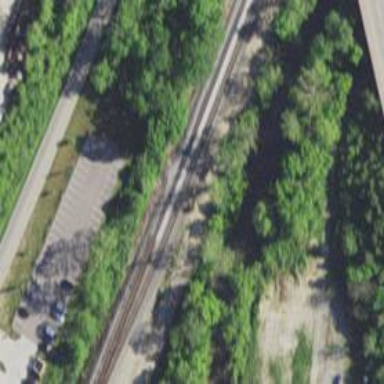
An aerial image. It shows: Railway signal.